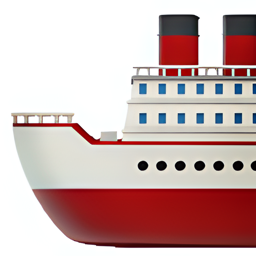
Name: ship
Emoji: 🚢
Group: Travel & Places
Sub-group: transport-water